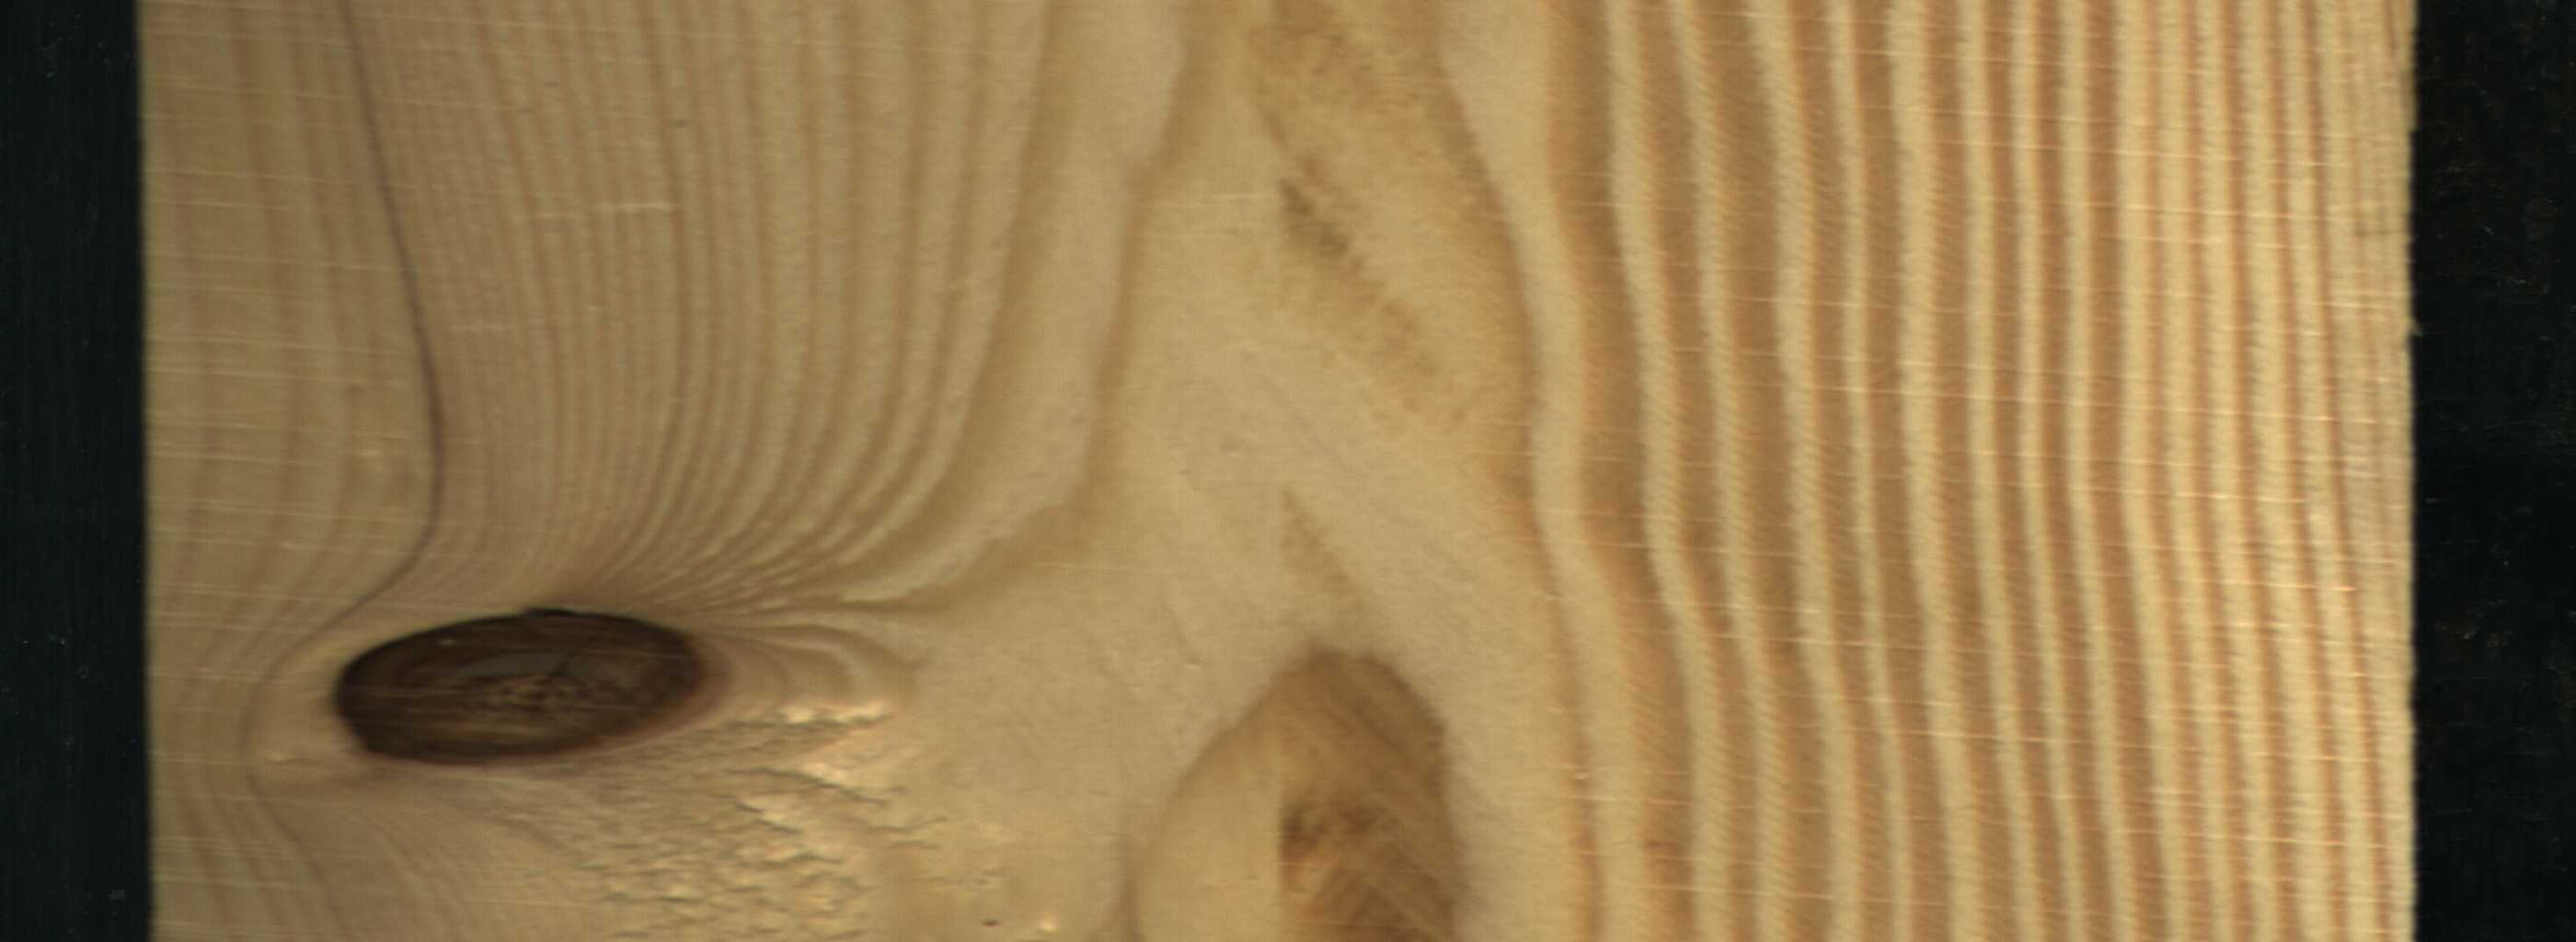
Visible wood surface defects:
Dead_Knot